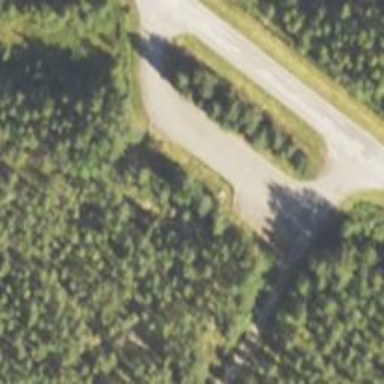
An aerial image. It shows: Rest area along the road.